Question: I'm trying to create Apple's OS X circle loading animation.

What I have tried so far:
'''
.animation-wrapper {
width: 200px;
height: 200px;
border: 1px solid black;
border-radius: 50%;
position: relative;
overflow: hidden;
filter: brightness(0.8);
-webkit-filter: brightness(0.8);
}
.pie-piece1 {
position: absolute;
width: 50%;
height: 50%;
bottom: 0;
left: 0;
background: linear-gradient(to right, rgba(255, 0, 0, 1) 0%, rgba(255, 255, 0, 1) 100%);
}
.pie-piece2 {
position: absolute;
width: 50%;
height: 50%;
bottom: 0;
right: 0;
background: linear-gradient(to right, rgba(255, 255, 0, 1) 0%, rgba(0, 255, 0, 1) 100%);
}
.pie-piece3 {
position: absolute;
width: 50%;
height: 50%;
top: 0;
left: 0;
background: linear-gradient(to right, rgba(255, 0, 0, 1) 0%, rgba(255, 0, 255, 1) 100%);
}
.pie-piece4 {
position: absolute;
width: 50%;
height: 50%;
top: 0;
right: 0;
background: linear-gradient(to right, rgba(255, 0, 255, 1) 0%, rgba(0, 0, 255, 1) 100%);
}
.rotating-spinners {
position: absolute;
}
.spike {
fill: rgba(22, 22, 22, 0.5);
}
'''
'''
<figure class="animation-wrapper">
<div class="pie-piece1"></div>
<div class="pie-piece2"></div>
<div class="pie-piece3"></div>
<div class="pie-piece4"></div>
<svg class="rotating-spinners" width="100%" height="100%" viewBox="0 0 100 100" xmlns="http://www.w3.org/2000/svg" xmlns:xlink="http://www.w3.org/1999/xlink">
<defs>
<path id="spin-part" class="spike" d="M 65,-40 C 65,-40 80,20 50,50 60,40 50,-40 50,-40Z" />
</defs>
<use x="0" y="0" xlink:href="#spin-part" />
<use x="0" y="0" xlink:href="#spin-part" transform="rotate(60, 50, 50)" />
<use x="0" y="0" xlink:href="#spin-part" transform="rotate(120, 50, 50)" />
<use x="0" y="0" xlink:href="#spin-part" transform="rotate(180, 50, 50)" />
<use x="0" y="0" xlink:href="#spin-part" transform="rotate(240, 50, 50)" />
<use x="0" y="0" xlink:href="#spin-part" transform="rotate(300, 50, 50)" />
</svg>
</figure>
'''
The linear gradients don't seem to line up correctly since i couldn't find a way to make the gradients go in two directions.
Is there a way to create this using only CSS or SVG without mixing them like I have done?
Or are there other solutions I can use like canvas or some kind of image magic?
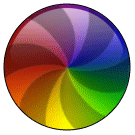
Answer: Here's my effort. The conical gradient is an embedded bitmap image extracted by calculating the maximum value of each pixel in the animated GIF posted by the OP. A semi-opaque black windmill pattern is superimposed on top of that and animated, and a blur filter gets rid of the JPEG artefacts.
(Edit: Added a reflective highlight to make it look a bit more 3D)
'''
<svg xmlns="http://www.w3.org/2000/svg" xmlns:xlink="http://www.w3.org/1999/xlink"
width="121" height="121" viewBox="0 0 121 121">
<defs>
<clipPath id="circ">
<circle r="60" cx="60.5" cy="60.5"/>
</clipPath>
<linearGradient id="shine" x1="0%" y1="0%" x2="0%" y2="100%">
<stop offset="0%" style="stop-color:#fff;stop-opacity:0.6" />
<stop offset="10%" style="stop-color:#fff;stop-opacity:0.3" />
<stop offset="20%" style="stop-color:#fff;stop-opacity:0.1" />
<stop offset="40%" style="stop-color:#fff;stop-opacity:0" />
</linearGradient>
<filter id="blur">
<feGaussianBlur in="SourceGraphic" stdDeviation="2"/>
</filter>
</defs>
<image width="121" height="121" filter="url(#blur)" xlink:href="data:image/jpeg;base64,
/9j/4AAQSkZJRgABAQEASABIAAD/2wBDACAWGBwYFCAcGhwkIiAmMFA0MCwsMGJGSjpQdGZ6eHJm
cG6AkLicgIiuim5woNqirr7EztDOfJri8uDI8LjKzsb/2wBDASIkJDAqMF40NF7GhHCExsbGxsbG
xsbGxsbGxsbGxsbGxsbGxsbGxsbGxsbGxsbGxsbGxsbGxsbGxsbGxsbGxsb/wgARCAB5AHkDASEA
AhEBAxEB/8QAGQAAAwEBAQAAAAAAAAAAAAAAAAECBAMF/8QAGAEAAwEBAAAAAAAAAAAAAAAAAAEC
AwT/2gAMAwEAAhADEAAAAfQAXAM9O7YlzoXdLQ5QAIMSL6gA0DS50G6UyRYUyi2NBQhoHMMNzzM2
VX0BgwKQqSHJDWvTk/McagAMC0TcBUoA9LM8x49ACBjNJlawIlgl0kh8/SIAAekwbYgJiSEUc3WA
AIdRBrgAhggLOfsAGxVc5xFc6WiBgN08O0AdKbqM551lKuBUjpV1OXWNN0oqohQ84V5pUr3aac8u
fQ3FOpmnMKXEzWSVLX322WVXD59aamnMEkTNZzehre+ogzLn0p5lEyJzMvN6emmXQAuSIrlunmKX
E9OhdHswAAAJzQ+tcbnnqtFdSAAD/8QAIBAAAgICAwADAQAAAAAAAAAAAQIAEQMwEBIgIjFAIf/a
AAgBAQABBQLlsoE+TQIJ1EoTqIUE+SxcoPt3LQLWhluJkKnxkfsR/NRFzG/U8ZWoLsaYXsRj2fah
6vcG4zv+ipX4CPwH30jCm2qLapkW92NaHDLWxFvyVrUFv2U0BdJ+oODwPrz/AP/EABwRAQACAgMB
AAAAAAAAAAAAAAEAEAIgETAxIf/aAAgBAwEBPwGvN/Nzox87Hod2O+T8nO+Ud2NkPKYxvHyYNNMa
Ji8OjGB9sbYwNOegp0//xAAfEQABBAMAAwEAAAAAAAAAAAABAAIRIBAwMQMSIUH/2gAIAQIBAT8B
pKI0BOEaD9Gk0CGX9oEMkTRugOheylTUoFTcUPajAT9DhIsz7l4irRAyRKc0jLGfpq/mPH2n/8QA
HhAAAQQBBQAAAAAAAAAAAAAAEQEgITAQAAJAUHD/2gAIAQEABj8CzFEvCVDc0JYFyPADceljUvni
/wD/xAAdEAADAAIDAQEAAAAAAAAAAAAAAREQMSAhQTBh/9oACAEBAAE/Ic9R2Y3vcR6iHh+A2+Hi
6LrdR1PR8m0lWNfEVtvFLilwnTpnggTTVXBnhCpClKUpSlKKUd4+evbYkRSlKUpSlKUSq+nRvaxY
ZSlKUpSlKUpSC/GTlSlKUpSlLi5VypRvnOcKn0QhBInWCEJyhMQglhBomJiFFREIQgkLDGhomZiJ
JI2sQSIImGhog0Qh3DbzbVrMEuDRCYrr1waqjHa6FzYxz96EoouXp0O1oLgzt6R69vlPZrl7zv/a
AAwDAQACAAMAAAAQCZ9GgAVrOID+MKOo0R0OMKN+ec1rZcb1FaGkEgox777+BDUwvvfOejgbCEVt
p82ChkNz+AVXCzANstqAAEMAAP/EABoRAAMBAQEBAAAAAAAAAAAAAAABERAgITH/2gAIAQMBAT8Q
Eq4eeENso1wlHa1j9Jj4SVrGXUokiEHh4iExjansPgb0pS8SwvLPQkZSixjwvurR6g+C8UeEHh8S
RTAYx7W1ZDHhCS1OMVDGJc/XT//EABsRAQEBAQEBAQEAAAAAAAAAAAEAERAhMSBh/9oACAECAQE/
EOHlsItTT9kstHnGIiODw4/eERZEMU6PAs4PrpyO+S3mz1vlttvdiWwXtvNtlzINvNlllDDDt5my
ywyhvmGOyy2wwwwYcBZbYYYa7u/ktsMfjCGMz7w98s/0D9/J/8QAIxABAAICAgICAgMAAAAAAAAA
AQARECExQSBRMGGhsXGBkf/aAAgBAQABPxDCgWxl/q4naJ0QW2rDhCfVnIGK21QfaF0xz/bgiWeL
pKCIXTuzfbRYZLyX7mygIbujDSWOVotlzdeX3KUc/EAKA8y1W3DBssxuGW2eX4AL4dpnCbP68Khw
NHixgcD4sUjkpn3zhfcvwBJDDgcV4K6rkl/UVS5cuXLhDpgtwMuEduFeFSmWl1yKOZUqVKm5WKlS
sCCbXiB6Sh4jLgrwrJULQ6E6IFFZVisKw/mjdRdmQgjsglQalmFiokfqrtn1zQkAvwAwiomBwGGk
1BgSymPWb/iBAhgBKlYGGEiCWv5gUUZJgsY7e36ylagQIEqJEggqXoV+8IgoPFBKYS229RtpD7jH
hIYYg5SFtM/cMbbeoFFHwc04MnGHKcXl/9k=" clip-path="url(#circ)" />
<g transform="translate(60.5,60.5)">
<path d="M0 0A56 56 0 0 0 0 56 56 56 0 0 0 32.916 45.305 56 56 0 0 1 0 0 56
56 0 0 0 53.259 17.305 56 56 0 0 0 53.259-17.305 56 56 0 0 1 0 0 56 56
0 0 0 32.916-45.305 56 56 0 0 0 0-56 56 56 0 0 1 0 0 56 56 0 0 0
-32.916-45.305 56 56 0 0 0-53.259-17.305 56 56 0 0 1 0 0 56 56 0 0 0
-53.259 17.305 56 56 0 0 0-32.916 45.305 56 56 0 0 1 0 0Z"
stroke="none" fill="#000" opacity="0.25" transform="rotate(0)">
<animateTransform attributeName="transform" type="rotate" from="0"
to="72" begin="0s" dur="0.6s" repeatCount="indefinite" />
</path>
<circle r="59" stroke="#000" stroke-width="2" fill="none" opacity="0.25" />
<circle r="55" fill="url(#shine)" stroke="none" />
</g>
</svg>
'''